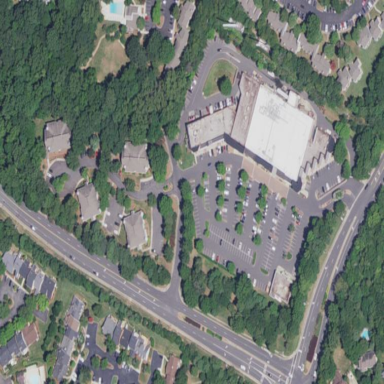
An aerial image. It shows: Retail area.